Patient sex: M
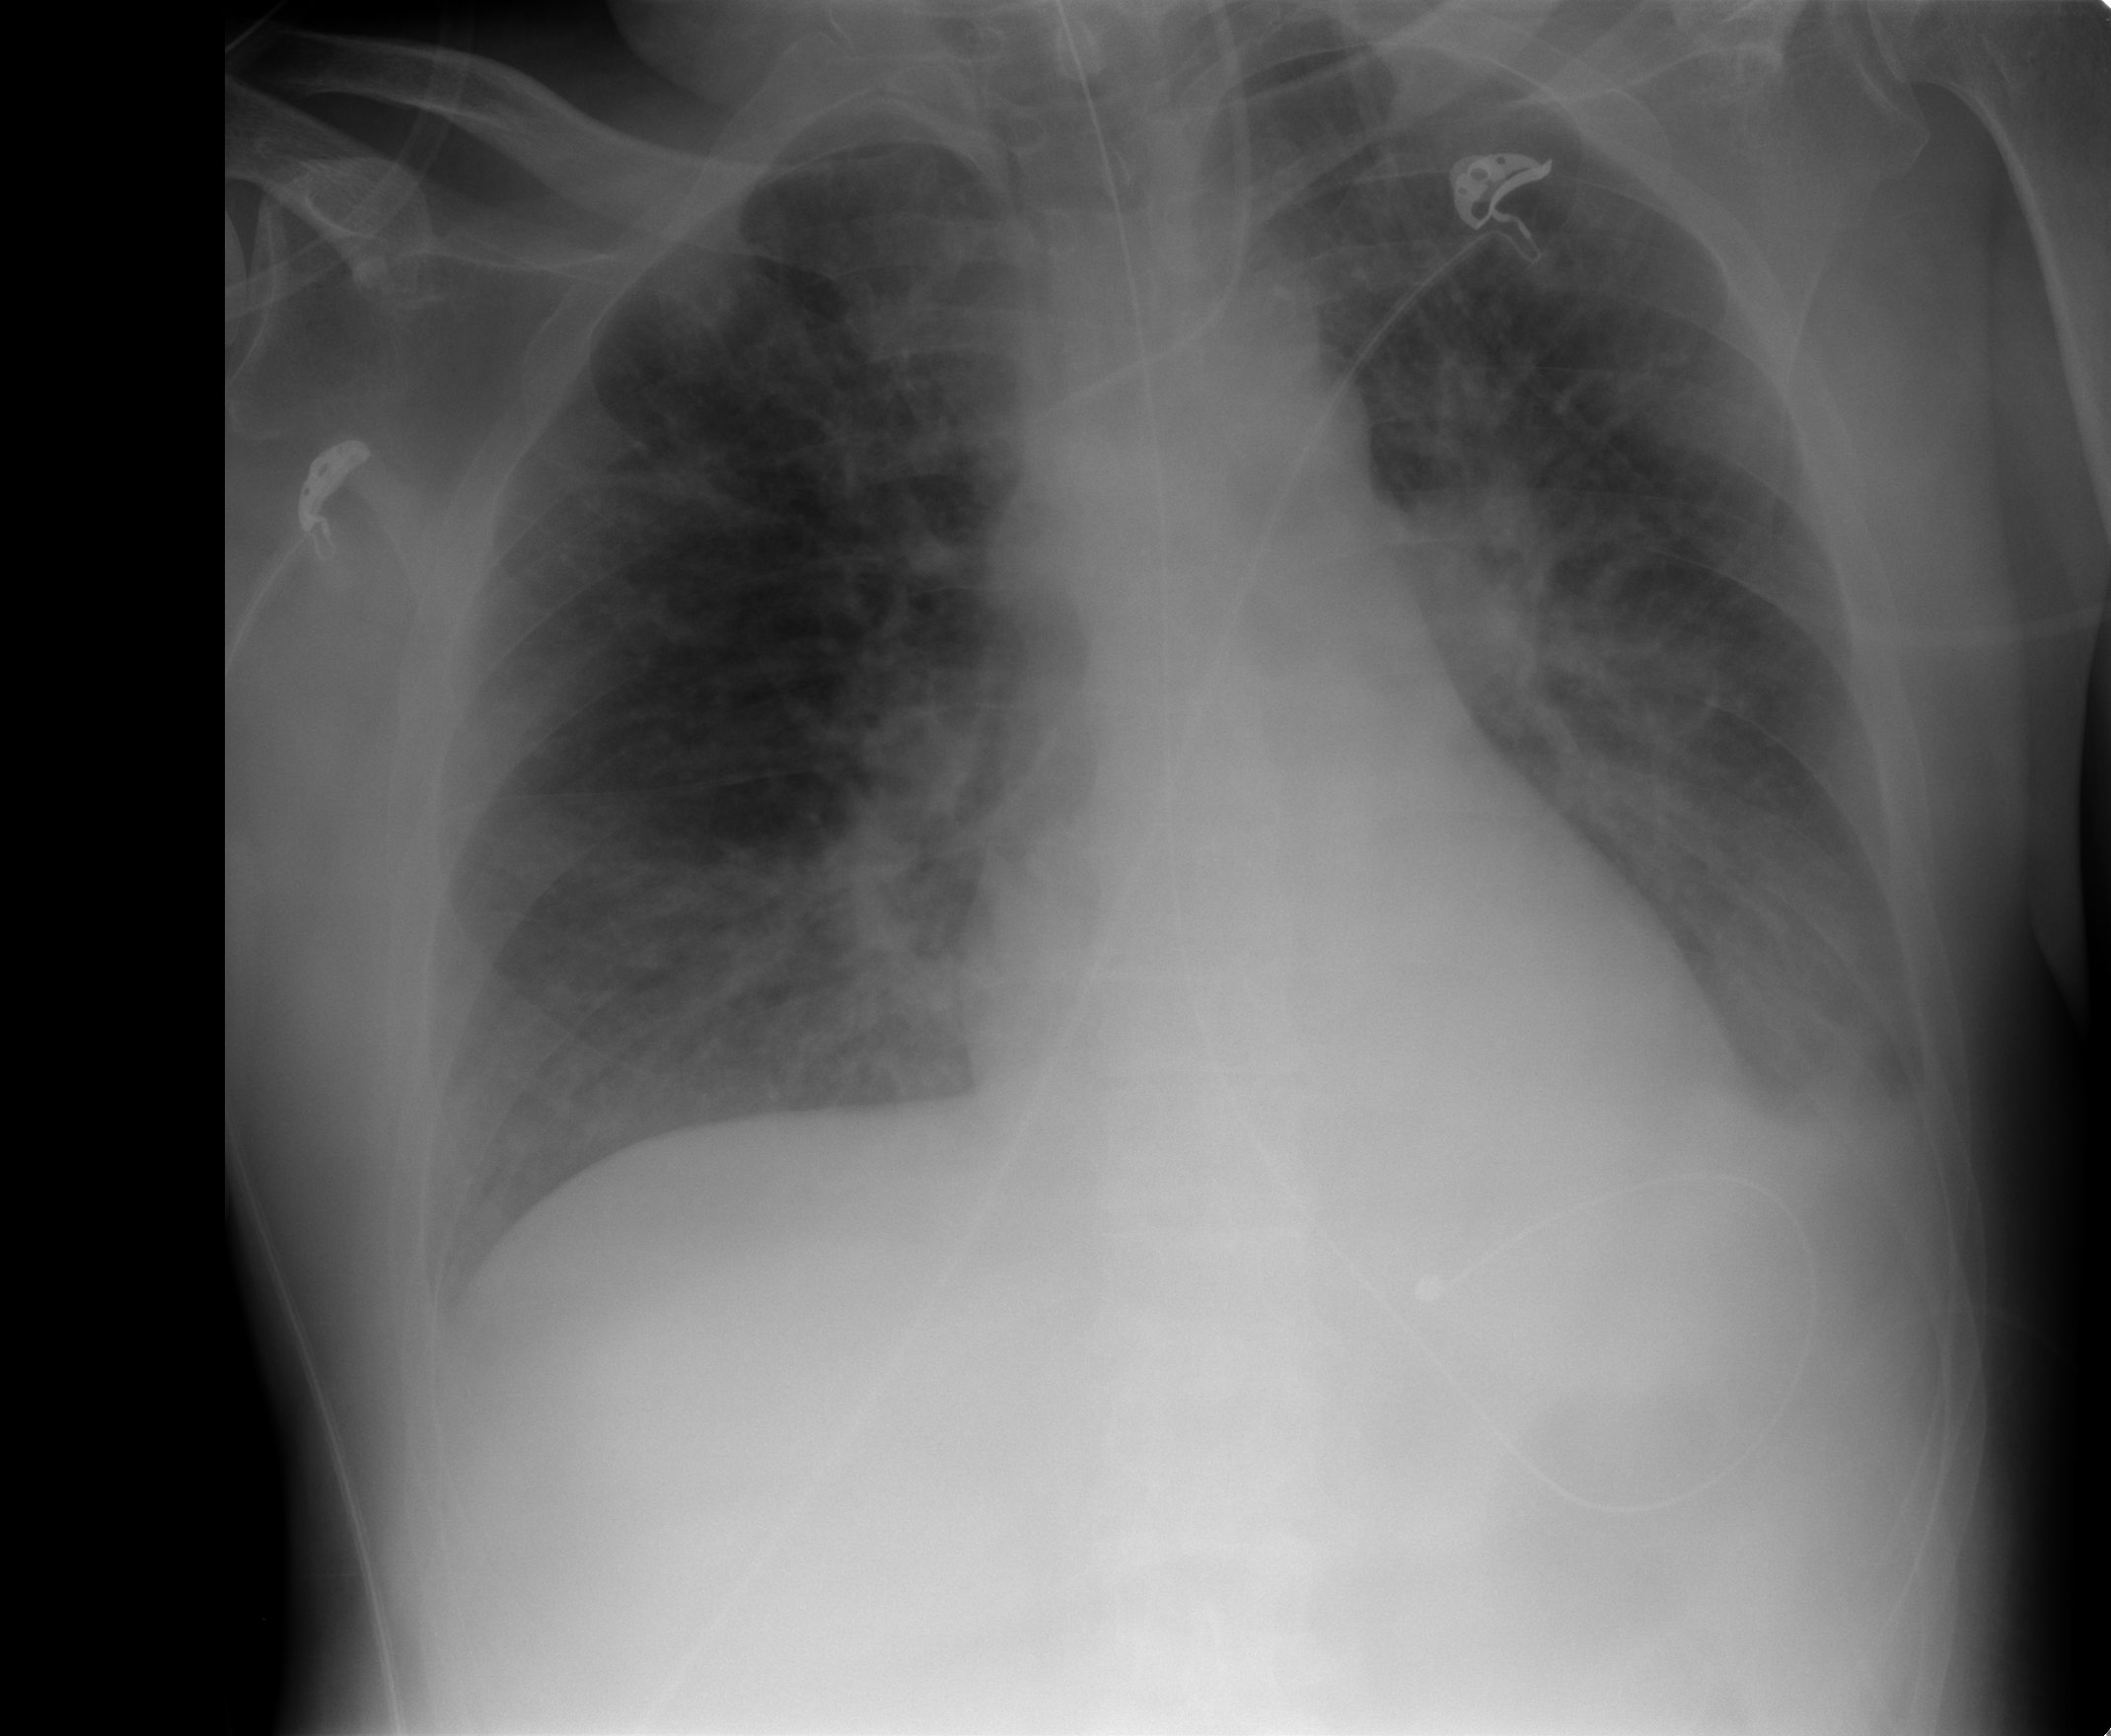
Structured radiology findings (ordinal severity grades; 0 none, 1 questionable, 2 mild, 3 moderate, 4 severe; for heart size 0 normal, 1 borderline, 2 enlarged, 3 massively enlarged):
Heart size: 0
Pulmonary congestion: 3
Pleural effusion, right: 0
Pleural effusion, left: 1
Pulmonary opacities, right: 3
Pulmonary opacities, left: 2
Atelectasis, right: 2
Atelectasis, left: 2